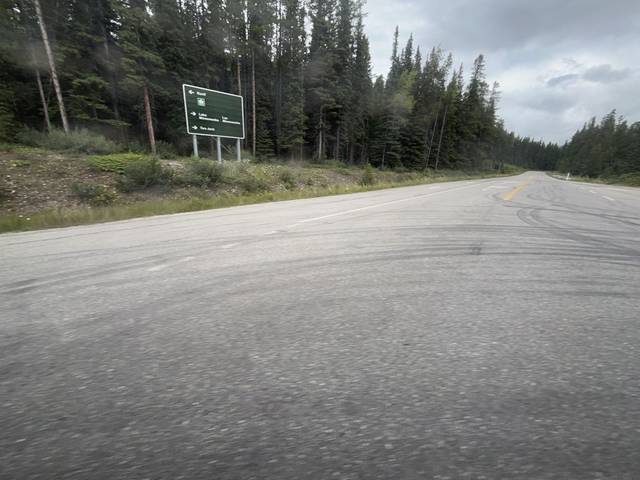
Region: Canada
Coordinates: 51.212, -115.502